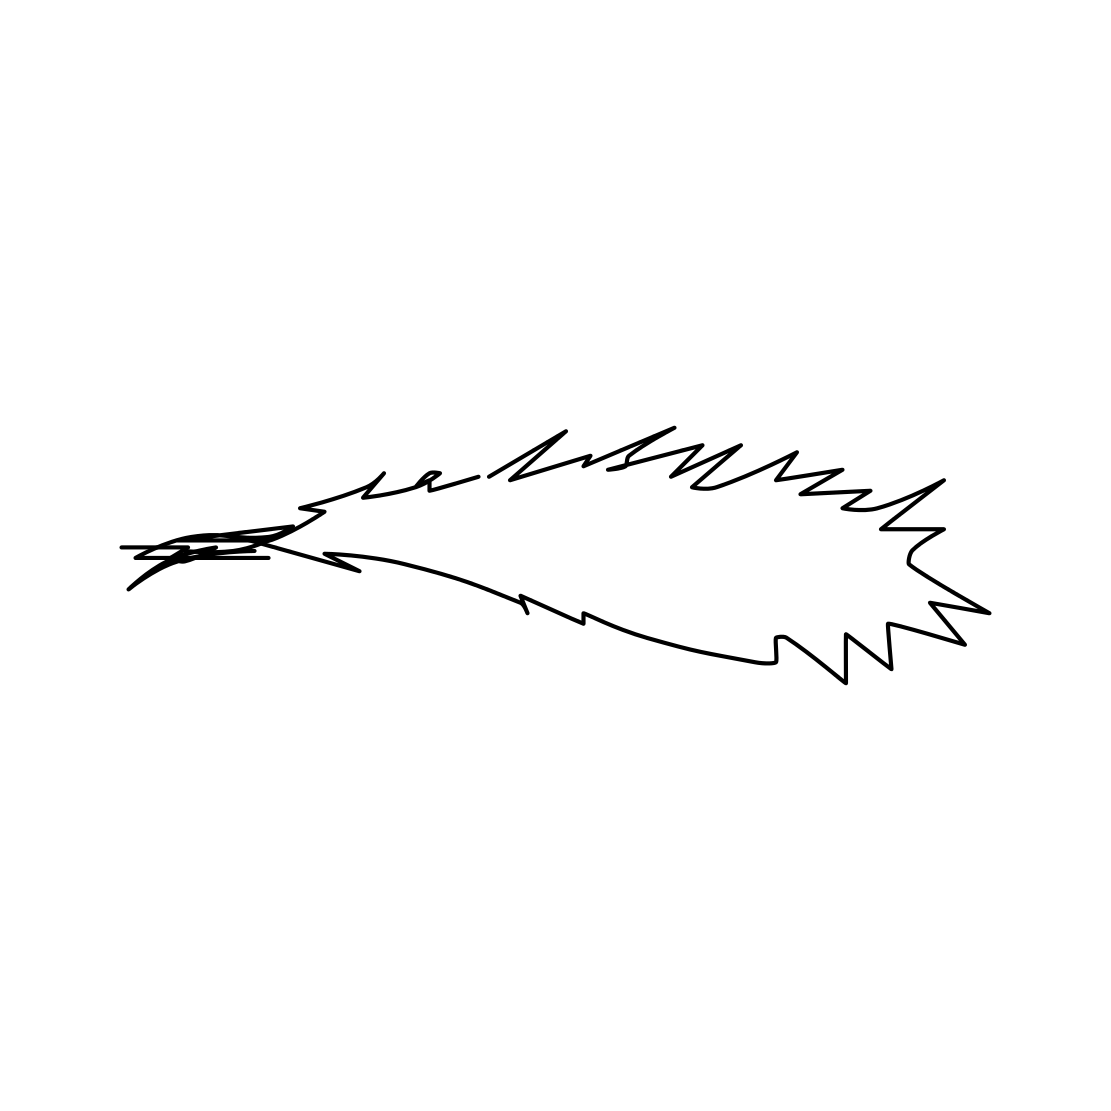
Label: feather